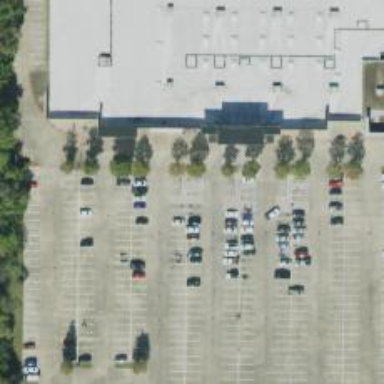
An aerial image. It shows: Parking space is available.